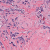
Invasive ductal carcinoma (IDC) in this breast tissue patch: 1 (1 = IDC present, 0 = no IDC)